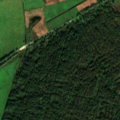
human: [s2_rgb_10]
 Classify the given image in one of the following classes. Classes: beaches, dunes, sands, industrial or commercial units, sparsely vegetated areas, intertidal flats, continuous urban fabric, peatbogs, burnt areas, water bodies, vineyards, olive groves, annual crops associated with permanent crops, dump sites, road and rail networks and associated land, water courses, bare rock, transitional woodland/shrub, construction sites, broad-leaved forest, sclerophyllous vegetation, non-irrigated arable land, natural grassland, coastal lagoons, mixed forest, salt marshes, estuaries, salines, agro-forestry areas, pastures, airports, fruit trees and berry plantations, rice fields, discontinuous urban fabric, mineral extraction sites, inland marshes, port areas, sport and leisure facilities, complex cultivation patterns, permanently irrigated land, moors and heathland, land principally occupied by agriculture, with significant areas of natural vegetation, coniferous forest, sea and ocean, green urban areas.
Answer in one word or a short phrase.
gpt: pastures, broad-leaved forest